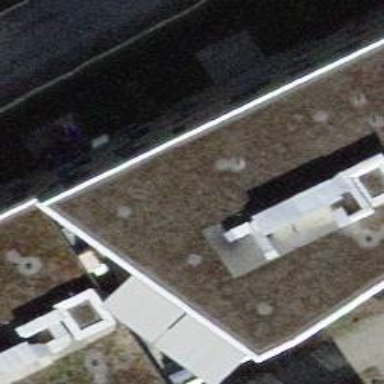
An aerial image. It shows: Image showing building with apartments.